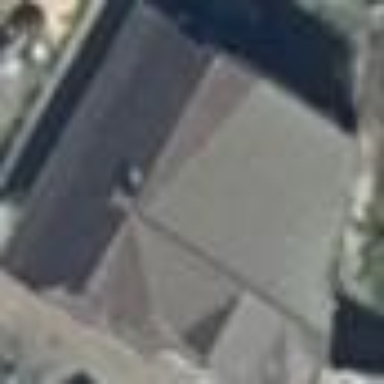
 oriented along the structure. The roof is painted grey."